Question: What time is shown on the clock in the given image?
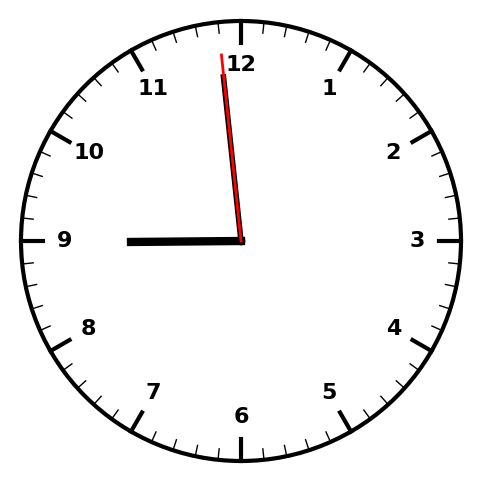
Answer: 08:58:59